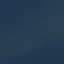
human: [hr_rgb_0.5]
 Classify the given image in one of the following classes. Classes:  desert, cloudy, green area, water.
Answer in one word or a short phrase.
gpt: water